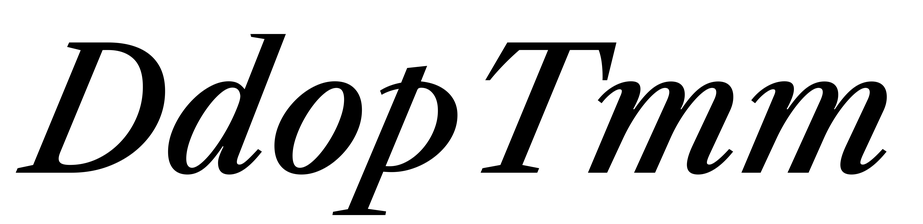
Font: LibreCaslonText-Italic_Medium_Italic